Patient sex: M
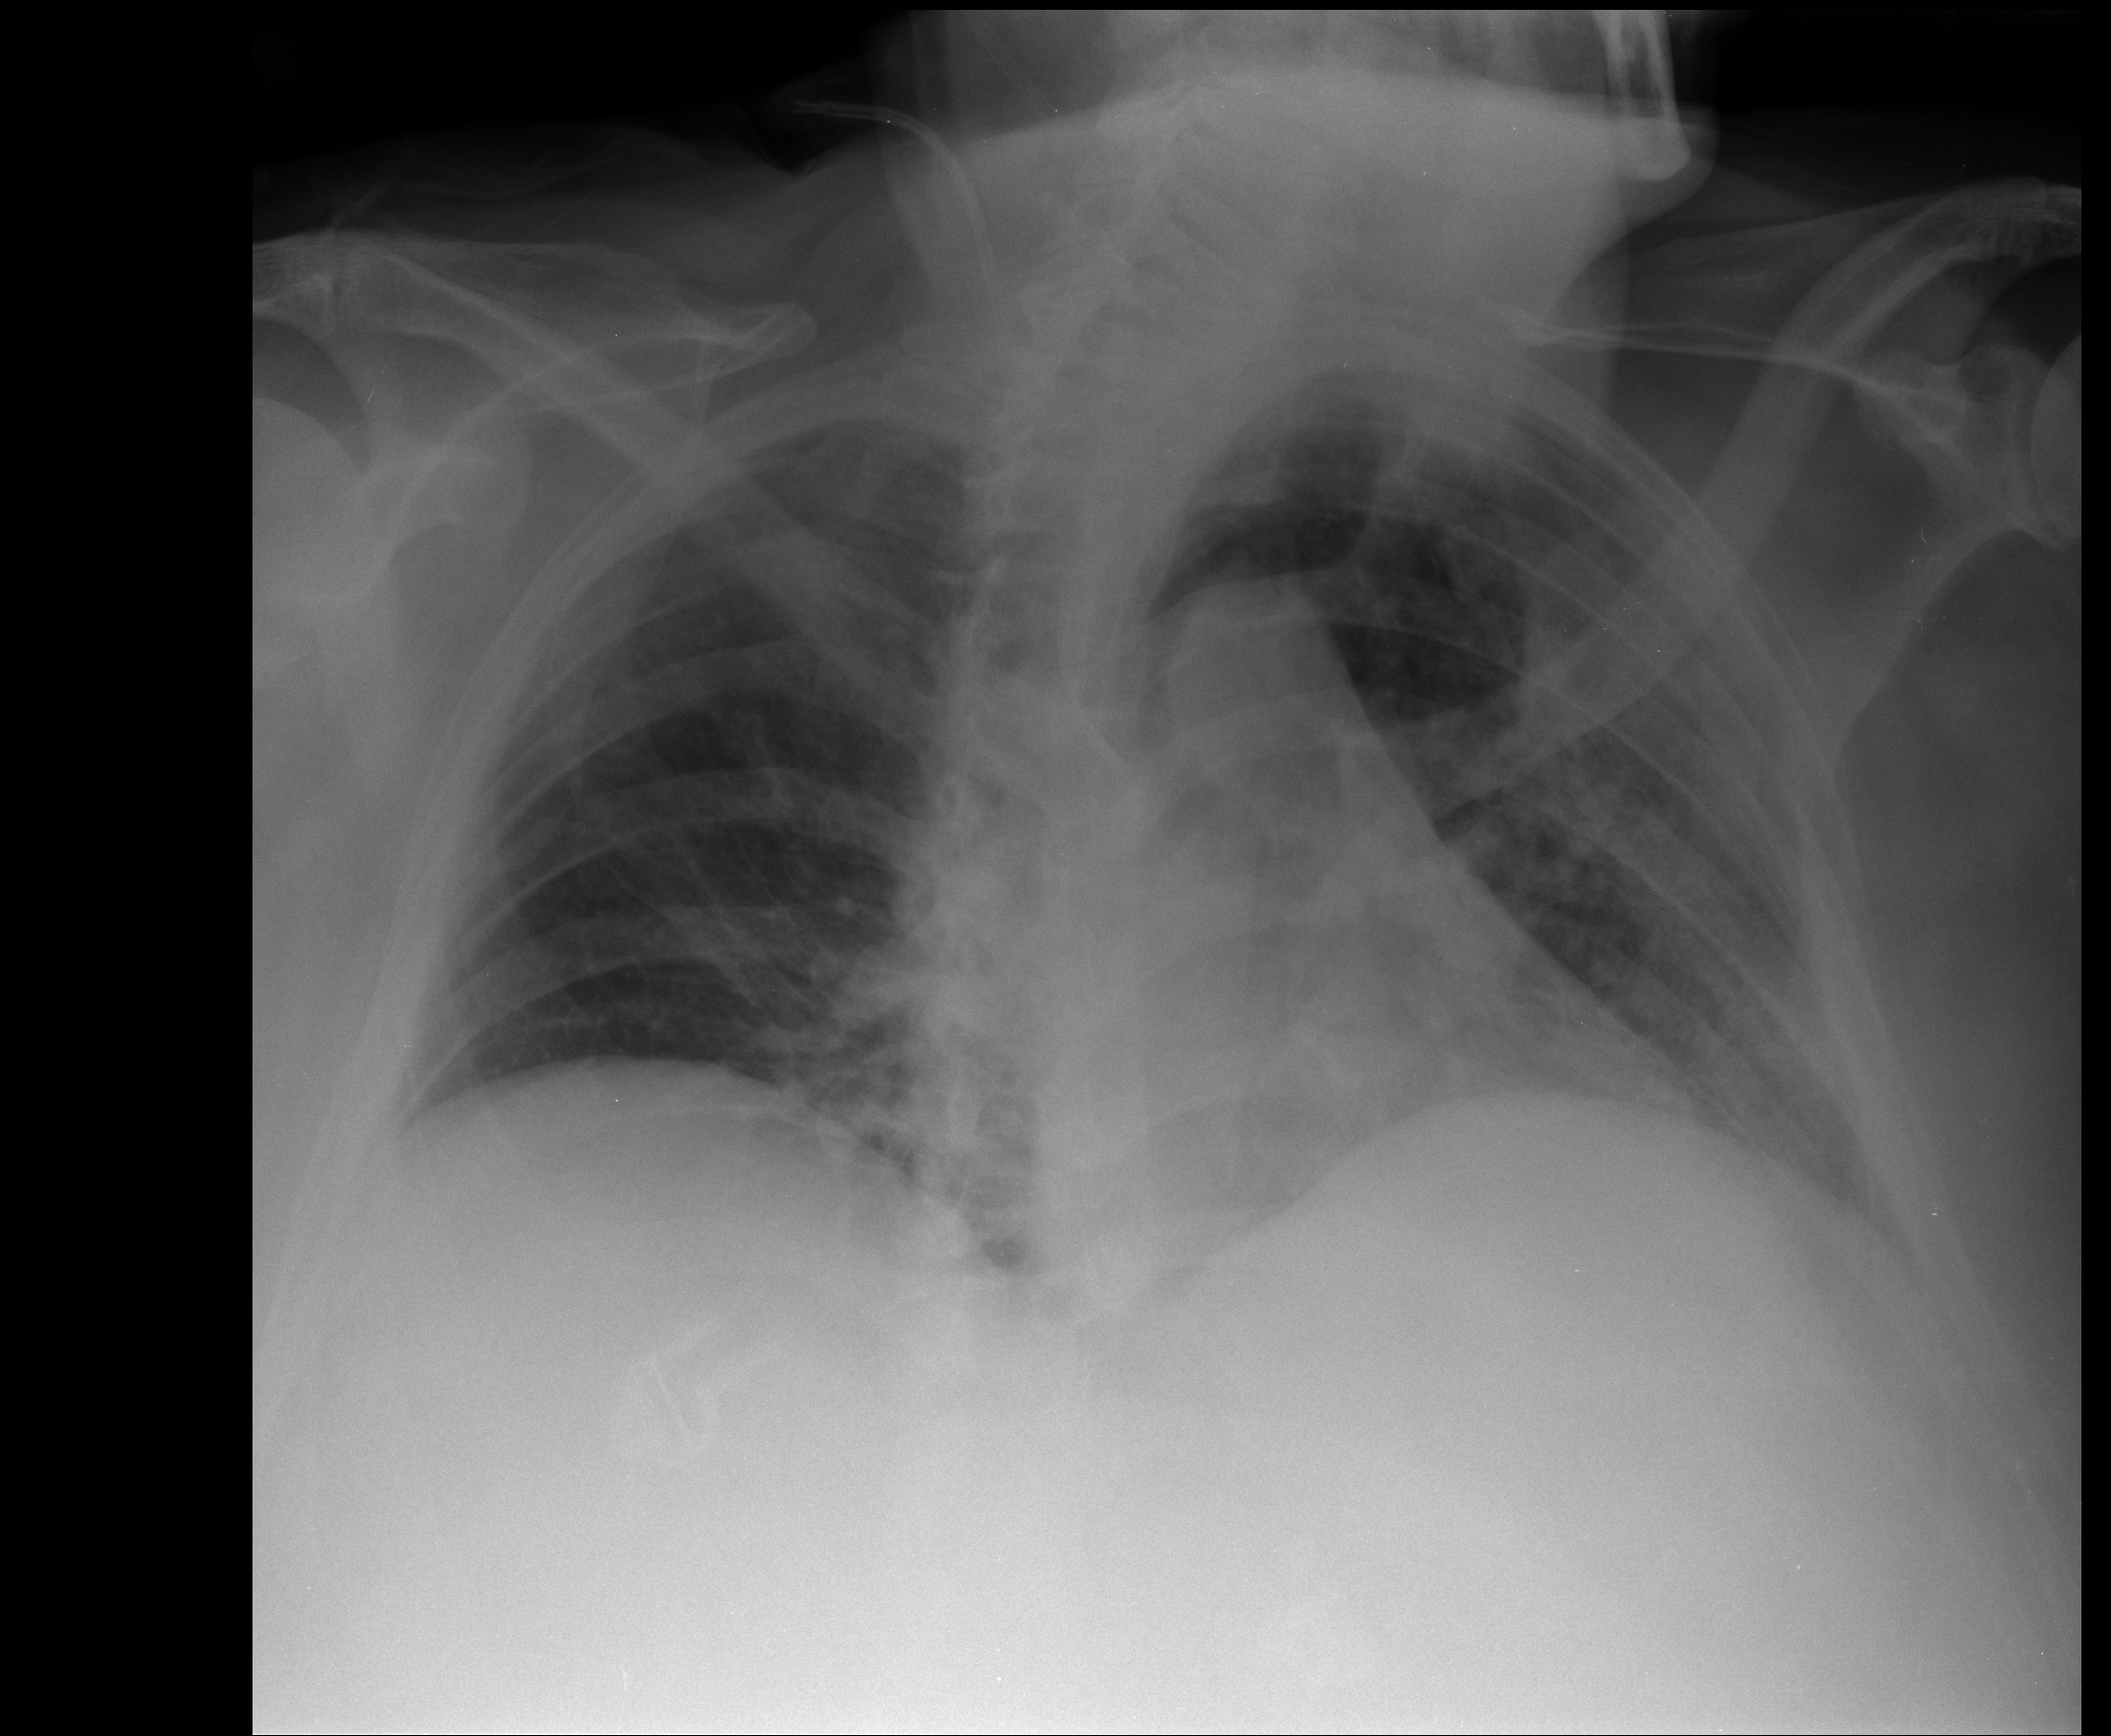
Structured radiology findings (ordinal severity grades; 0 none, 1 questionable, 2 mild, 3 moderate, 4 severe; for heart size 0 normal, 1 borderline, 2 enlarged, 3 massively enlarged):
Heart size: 0
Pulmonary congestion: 2
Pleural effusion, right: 0
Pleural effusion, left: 2
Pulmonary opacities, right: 1
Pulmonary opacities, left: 2
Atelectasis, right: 2
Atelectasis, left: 3